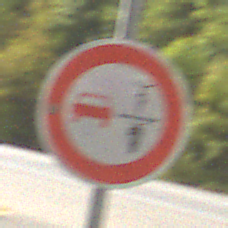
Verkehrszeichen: VerbotUeberholenEinspurigeFahrzeuge
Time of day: MorningAfternoon
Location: Outdoor (Suburban)
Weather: Clear
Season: NotSpecified
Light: Natural